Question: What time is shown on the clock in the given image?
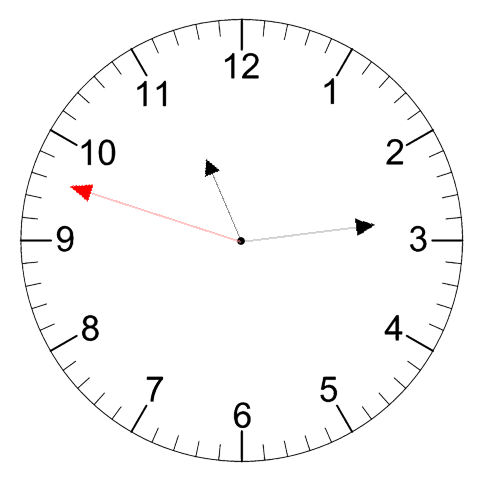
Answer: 11:13:48